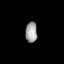
Tissue: lung
Cell type: Epithelial cells
Senescence score: 0.2385
Nuclear area (px): 236
Mean DAPI intensity: 159.729